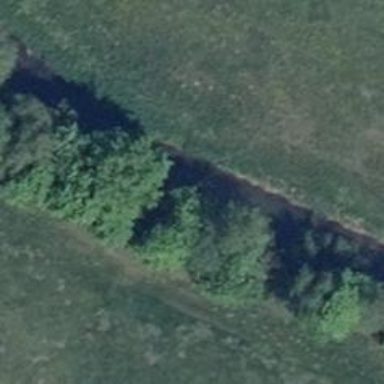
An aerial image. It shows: Row of trees in natural setting.